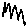
Label: zigzag